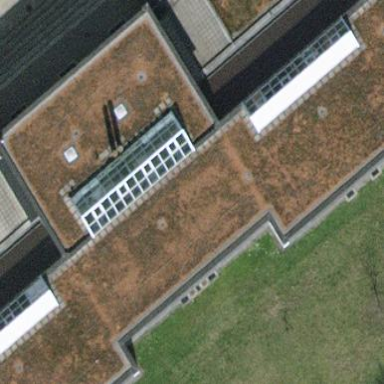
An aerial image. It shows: Primary school building.